Question: [Question has been rewritten for clarification]
I'm trying to come up with a sorting function. What is being sorted is a list of points.
The sorting function takes in 3 points. One from the list of points to be sorted, and two others that are used for comparison. The goal is to determine the relative euclidean distance the point to be sorted is from the other two points. The lowest value of the function should be given when the point lies directly between the two points. The function should make use of the euclidean distance between both points.
So far seems like the formula should either be the some of the squares of the distance, or to create a point in between the two given points, and use the euclidean distance to that point. below I've include the two possible function so far.
'''
p is the point to be sorted
p1,p2 are the given points
def f(p,p1,p2): #Midpoint distance
midPoint = midpoint(p1,p2)
return distance(p,midPoint)
def f(p,p1,p2): #Sum of squares
return distance(p,p1) ** 2 + distance(p,p2) ** 2
def distance(pointA,pointB): #Psudocode
dx = pointA.x - pointB.x
dy = pointA.y - pointB.y
return sqrt(dx ** 2 + dy ** 2)
'''
Below is an example:

The two points being considered here are the ones with the line drawn between them. The circled points should be the three lowest points in the sorting algorithm. The close point to the left is penalized for being close to one of the two points, but far from the other.
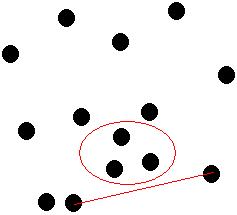
Answer: Maybe the <URL> method would help? So you sum the of the distances. This way the left node would be penalized for being too far from the right node in the line.
Another option is to take the distance to the halfway point on the line made by the two base nodes. This would also prefer the three nodes to the one on the left.